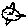
Label: fish